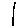
Label: flower